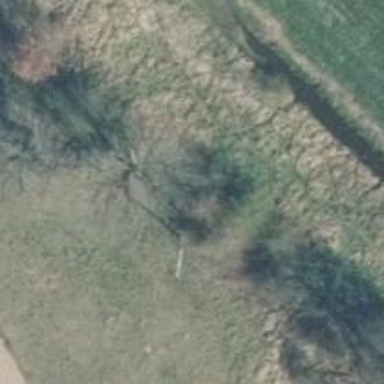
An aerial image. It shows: Minor power line.